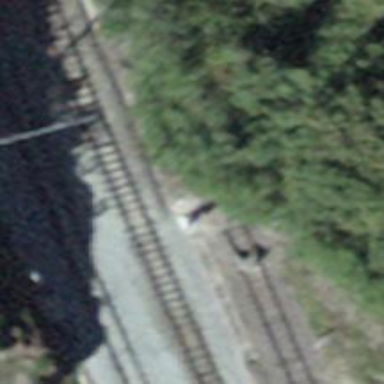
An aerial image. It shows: Railway buffer stop.